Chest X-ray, AP view. Patient: 45 years old, sex M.
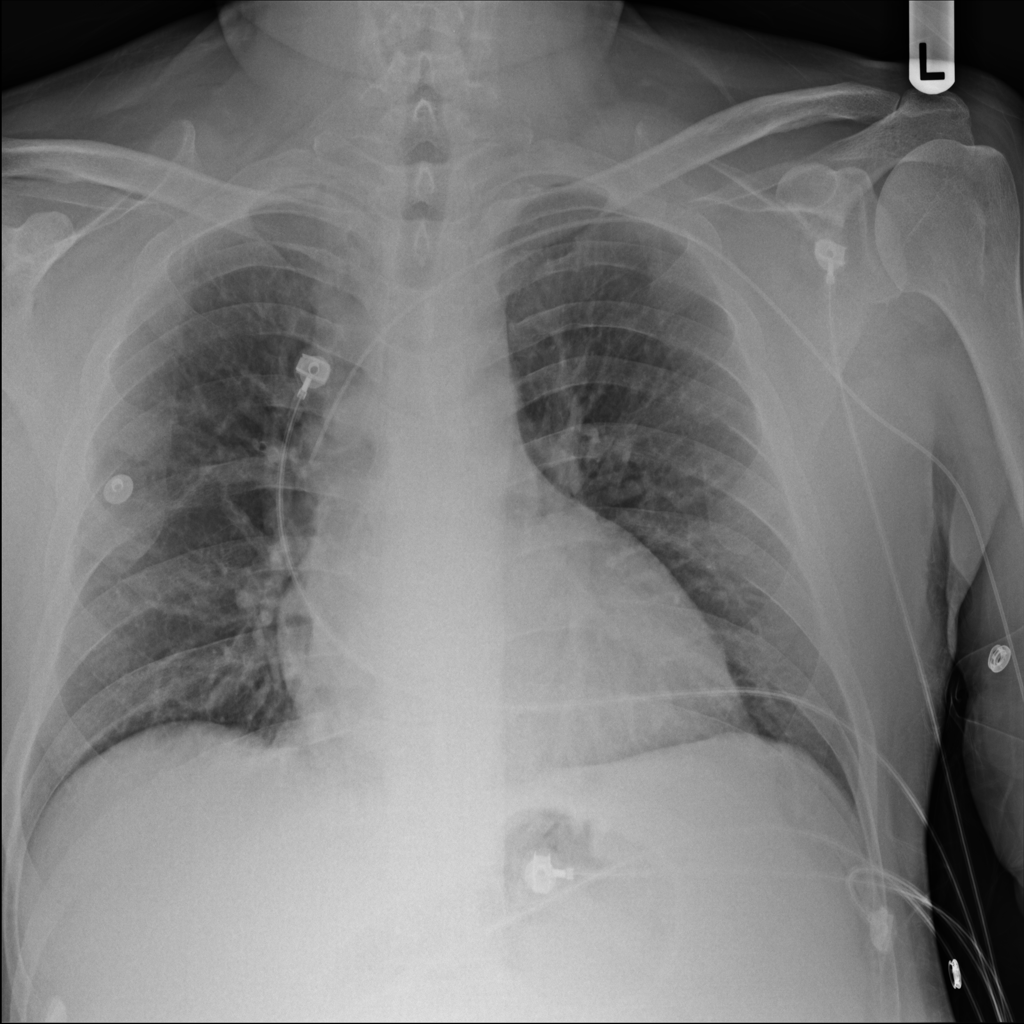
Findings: No Finding